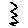
Label: zigzag